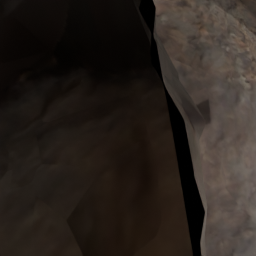
Label: nature